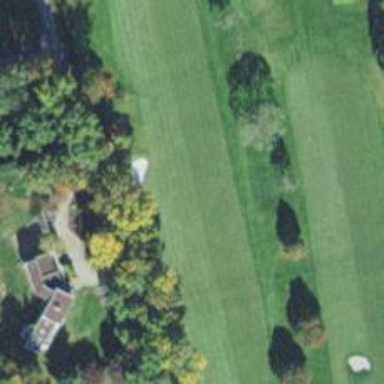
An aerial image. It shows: Golf hole.